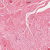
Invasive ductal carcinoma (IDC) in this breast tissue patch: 0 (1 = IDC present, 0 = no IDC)